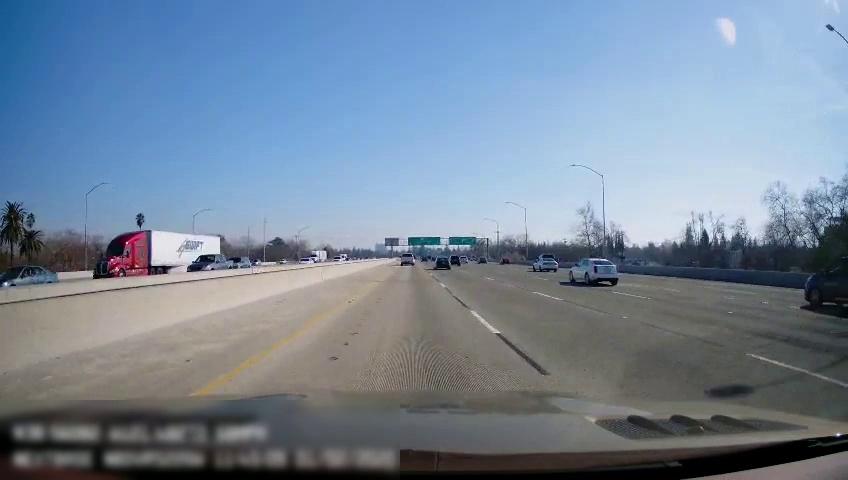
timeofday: Day
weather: Sunny
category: Drivable Space
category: Vehicles | Truck
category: Vehicles | Truck
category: Vehicles | SUV
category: Vehicles | Truck
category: Vehicles | Car
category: Vehicles | Car
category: Drivable Space
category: Vehicles | Truck
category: Vehicles | Truck
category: Vehicles | SUV
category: Vehicles | Car
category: Vehicles | Car
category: Vehicles | SUV
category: Vehicles | Car
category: Vehicles | Car
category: Lanes | Current Lane
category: Lanes | Current Lane
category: Lanes | Alternate Lane
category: Lanes | Alternate Lane
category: Lanes | Alternate Lane
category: Traffic | Signs
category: Traffic | Signs
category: Traffic | Signs